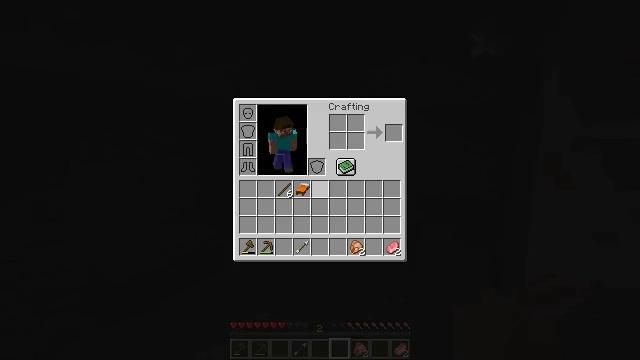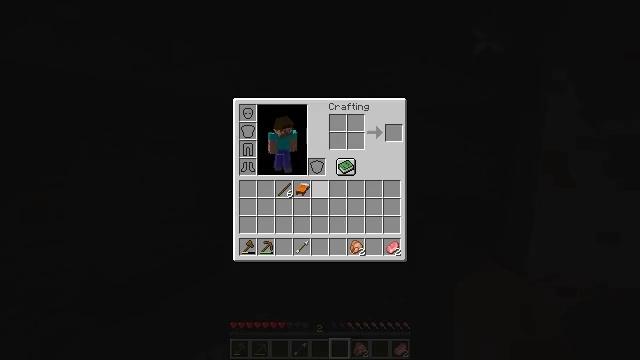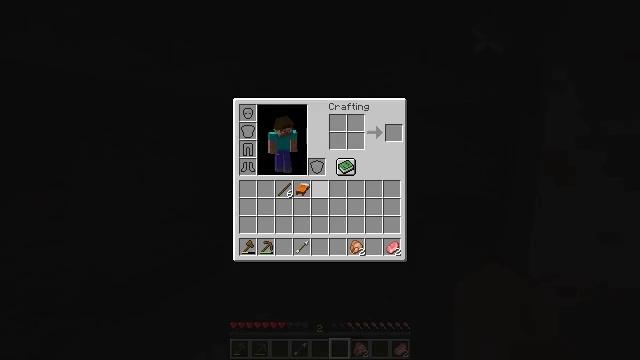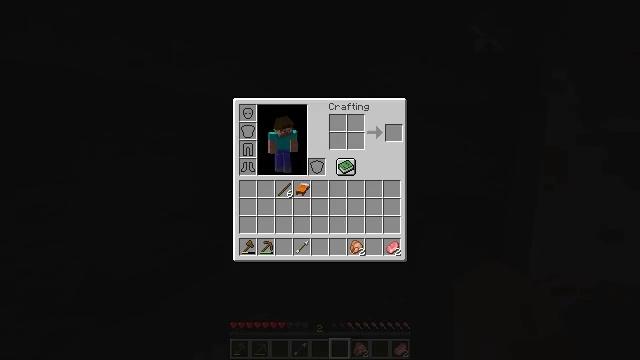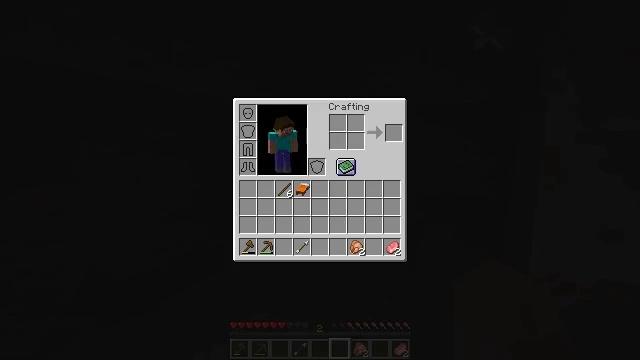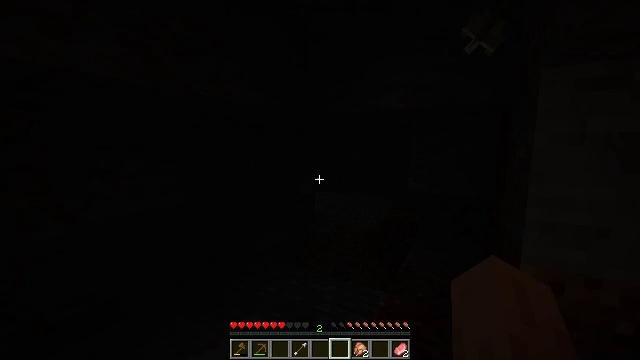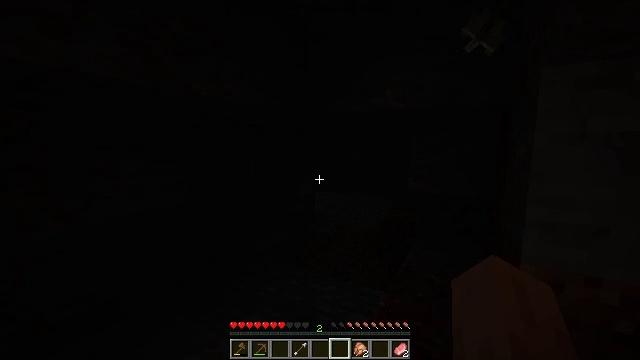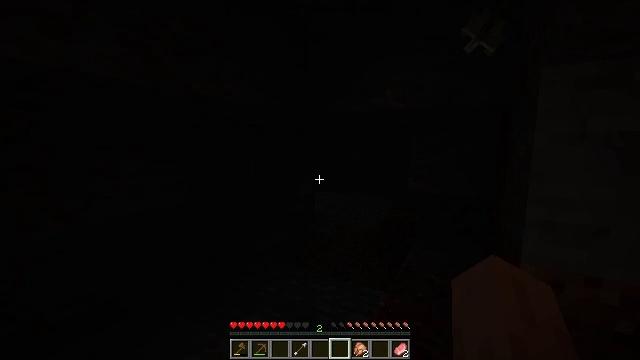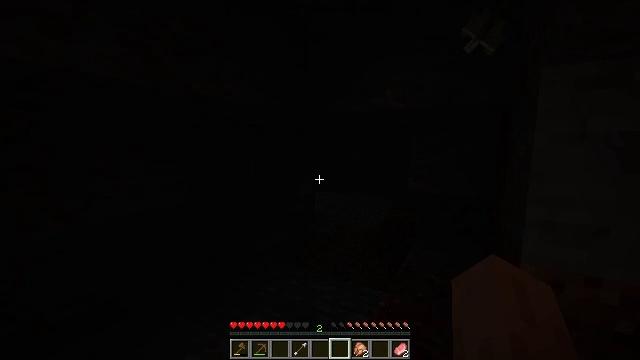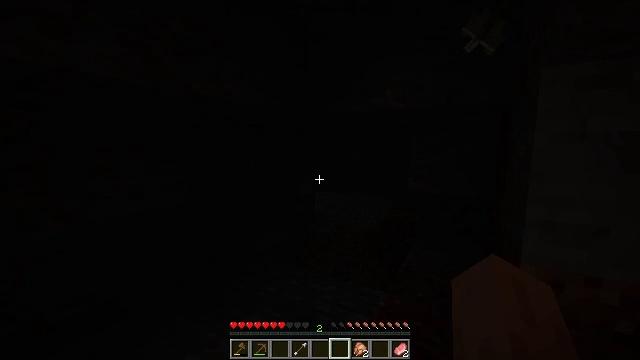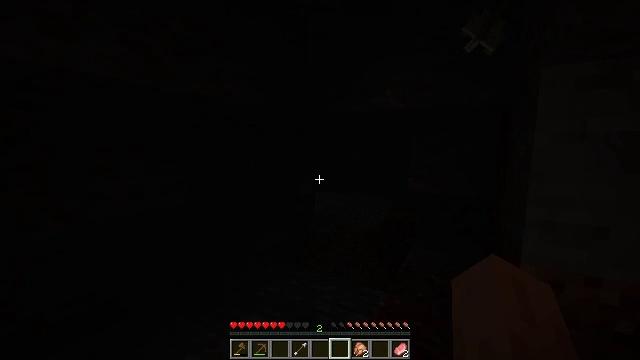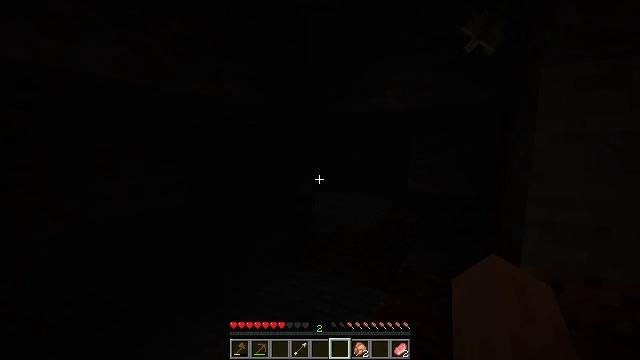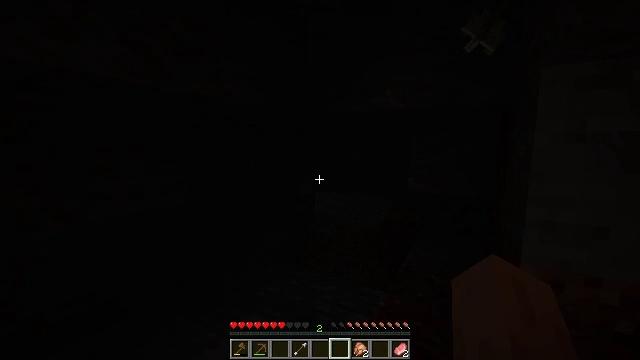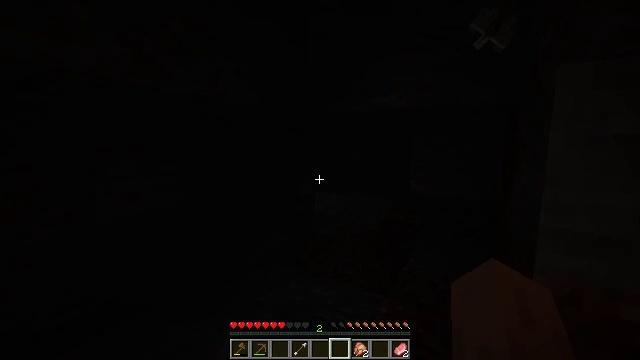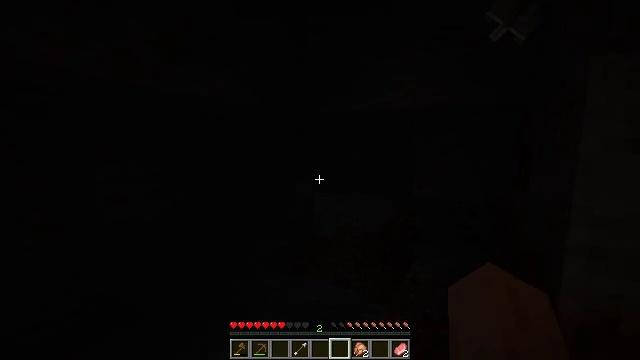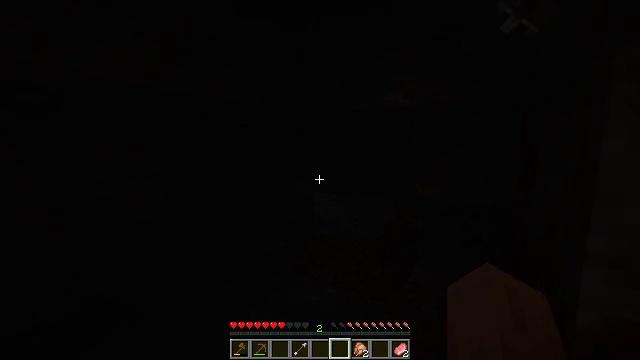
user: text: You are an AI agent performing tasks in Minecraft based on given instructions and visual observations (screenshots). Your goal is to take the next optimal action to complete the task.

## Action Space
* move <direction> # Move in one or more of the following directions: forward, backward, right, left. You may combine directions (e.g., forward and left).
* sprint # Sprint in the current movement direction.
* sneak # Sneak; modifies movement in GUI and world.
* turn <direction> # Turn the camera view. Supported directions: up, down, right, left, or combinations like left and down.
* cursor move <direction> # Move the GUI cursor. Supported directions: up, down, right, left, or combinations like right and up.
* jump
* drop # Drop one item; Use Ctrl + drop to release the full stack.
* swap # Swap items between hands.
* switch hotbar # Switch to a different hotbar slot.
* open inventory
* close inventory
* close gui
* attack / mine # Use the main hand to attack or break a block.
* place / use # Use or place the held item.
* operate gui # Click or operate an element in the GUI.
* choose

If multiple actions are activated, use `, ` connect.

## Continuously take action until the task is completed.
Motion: motion action
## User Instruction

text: Harvest the acacia log from the forest.
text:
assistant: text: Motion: close inventory
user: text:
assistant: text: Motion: open gui
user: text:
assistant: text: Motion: cursor move right
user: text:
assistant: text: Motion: cursor move right and up
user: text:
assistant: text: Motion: cursor move right
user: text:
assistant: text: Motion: close gui
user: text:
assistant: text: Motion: open inventory
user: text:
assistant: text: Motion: no_op
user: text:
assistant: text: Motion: no_op
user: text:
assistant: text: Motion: no_op
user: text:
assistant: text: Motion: no_op
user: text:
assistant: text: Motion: no_op
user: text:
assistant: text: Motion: move forward
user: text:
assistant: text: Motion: move forward
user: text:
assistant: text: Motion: move forward
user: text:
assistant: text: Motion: move forward
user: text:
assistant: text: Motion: move forward
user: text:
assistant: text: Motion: move forward, attack / mine
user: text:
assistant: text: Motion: move forward, turn down, attack / mine
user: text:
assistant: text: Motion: move forward, attack / mine
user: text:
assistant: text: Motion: attack / mine
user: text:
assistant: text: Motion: attack / mine
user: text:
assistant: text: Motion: turn left, attack / mine
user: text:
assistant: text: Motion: turn left and down
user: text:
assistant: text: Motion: turn left
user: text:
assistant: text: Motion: turn left and up
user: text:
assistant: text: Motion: move forward, turn left
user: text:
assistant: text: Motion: move forward, turn left
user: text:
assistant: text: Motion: move forward, turn left
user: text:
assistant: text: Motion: move forward